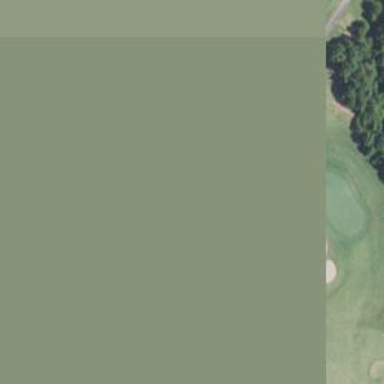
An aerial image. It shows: Pathway for golfing.